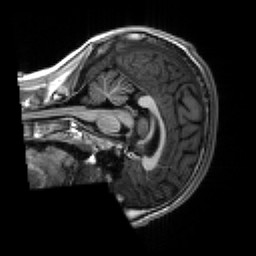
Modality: T1w
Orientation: sagittal
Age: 19
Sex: male
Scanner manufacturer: siemens
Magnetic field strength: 3 T
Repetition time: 2.3 s
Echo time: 0.00267 s